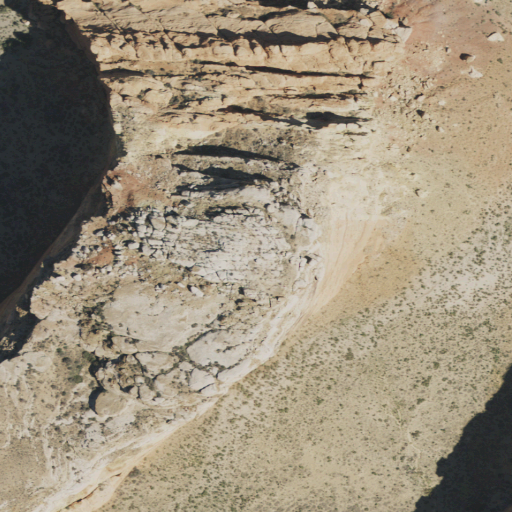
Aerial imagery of mountain in Utah named The Merry-Go-Round containing shrub, evergreen forest, and barren land